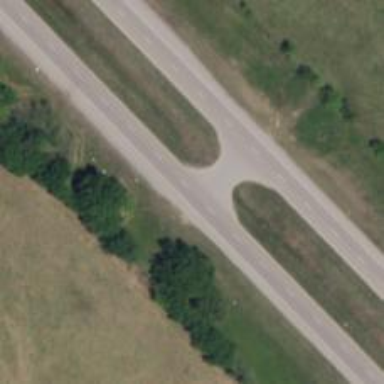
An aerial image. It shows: Trunk link highway.